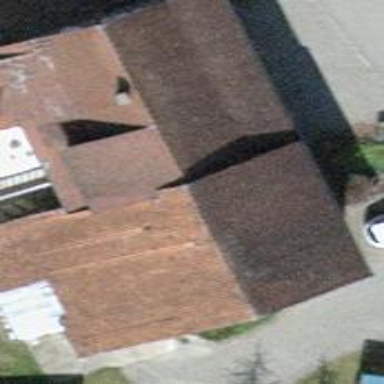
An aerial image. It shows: Gabled roof farm building.